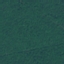
Land use / land cover: Forest